Field crop: maize
Growth stage: 2
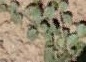
Species: convolvulus